Question: I have a little issue with my menu. I have 3 Textviews spanning the full width of the device. Each Textview should contain text and an image above.
Problems:
The image always shows against the border of my textview
Beneath the textview open space is added (if I remove the image, the space below is gone too)

I want the icon and the text to be aligned in the center of my textview as '1'.
Current partial code: (the icon is added outside the xml so not visible in this code, and I removed some code that has nothing to do with this part)
'''
<RelativeLayout xmlns:android="http://schemas.android.com/apk/res/android"
xmlns:tools="http://schemas.android.com/tools"
android:layout_width="match_parent"
android:layout_height="match_parent"
android:background="@color/backgroundBlue"
android:paddingBottom="@dimen/activity_vertical_margin"
android:paddingLeft="@dimen/activity_horizontal_margin"
android:paddingRight="@dimen/activity_horizontal_margin"
android:paddingTop="@dimen/activity_vertical_margin"
tools:context=".MainActivity" >
<LinearLayout
android:id="@+id/llMenu"
android:layout_width="match_parent"
android:layout_height="wrap_content"
android:layout_alignParentBottom="true"
android:orientation="horizontal" >
<com.olbrecht.thescienceofwinning.SquareTextView
android:id="@+id/menu_ebook"
android:text="@string/menu_ebook"
android:textColor="@color/white"
android:layout_width="0dp"
android:layout_height ="fill_parent"
android:layout_weight="1"
android:gravity="center_vertical|center_horizontal"
android:background="@color/menuBlue" />
<com.olbrecht.thescienceofwinning.SquareTextView
android:id="@+id/menu_library"
android:text="@string/menu_library"
android:textColor="@color/white"
android:layout_width="0dp"
android:layout_height ="fill_parent"
android:layout_weight="1"
android:gravity="center_vertical|center_horizontal"
android:background="@color/menuBlue"
android:layout_marginLeft="2dp"
android:layout_marginRight="2dp" />
<com.olbrecht.thescienceofwinning.SquareTextView
android:id="@+id/menu_faq"
android:text="@string/menu_faq"
android:textColor="@color/white"
android:layout_width="0dp"
android:layout_height ="fill_parent"
android:layout_weight="1"
android:gravity="center_vertical|center_horizontal"
android:background="@color/menuBlue" />
</LinearLayout>
</RelativeLayout>
'''
Notice: The size of my textview is different on each device, depending on the width, the height gets matched equal to the width, making a square.
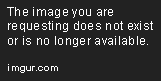
Answer: Solved by changing 'android:gravity="center_horizontal"' and adding 'android:layout_gravity="bottom"'
and adding the following code to create the icons and calculating the height to define the topside padding:
'''
TextView tv_ebook = (TextView)findViewById(R.id.menu_ebook);
tv_ebook.setCompoundDrawablesWithIntrinsicBounds(0, R.drawable.ebook_icon, 0, 0);
BitmapDrawable bd_ebook=(BitmapDrawable) this.getResources().getDrawable(R.drawable.ebook_icon);
int h_ebook = bd_ebook.getBitmap().getHeight();
tv_ebook.setPadding(0, h_ebook, 0, 0);
'''